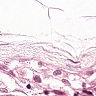
Metastatic tissue present: no